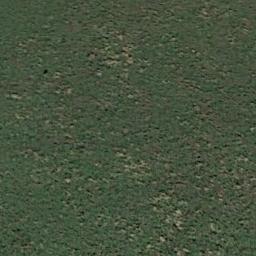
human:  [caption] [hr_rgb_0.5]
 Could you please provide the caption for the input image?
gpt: The entire image is dominated by grass .

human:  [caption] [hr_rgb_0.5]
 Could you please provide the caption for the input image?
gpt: There is no grass in some parts of the meadow .

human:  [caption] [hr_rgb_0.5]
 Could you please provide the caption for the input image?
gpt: This meadow has different sparsity in different places and some little pits also on the meadow .

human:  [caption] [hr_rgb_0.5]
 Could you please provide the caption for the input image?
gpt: A large lush green meadow covered with green grass .

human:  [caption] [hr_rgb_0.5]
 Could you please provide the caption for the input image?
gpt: A dense meadow with many green grass .